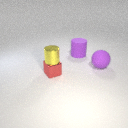
small yellow metal cylinder above small red metal cube